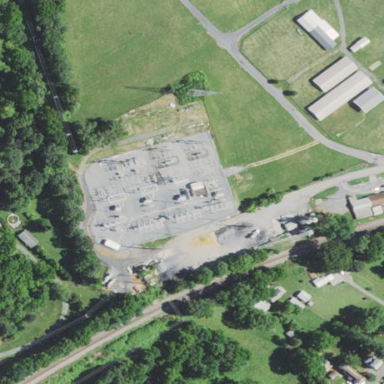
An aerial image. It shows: Distribution power substation secured by fence.